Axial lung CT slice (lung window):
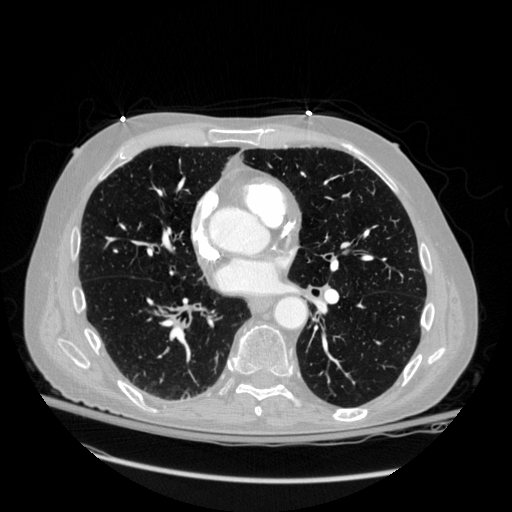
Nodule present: no